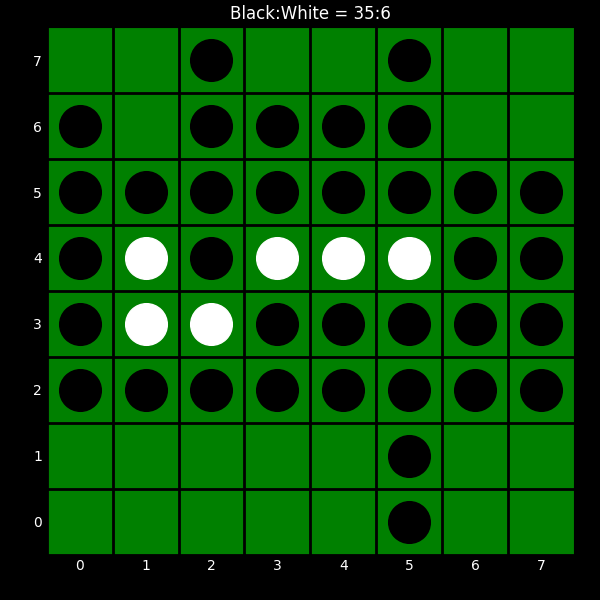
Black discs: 35
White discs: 6